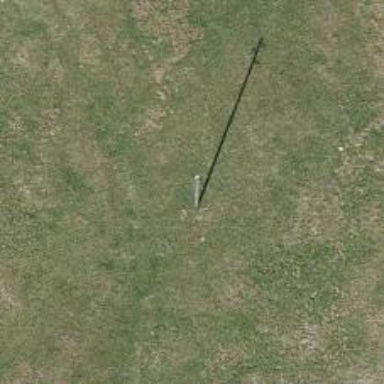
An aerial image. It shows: Power pole.